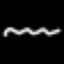
Label: squiggle